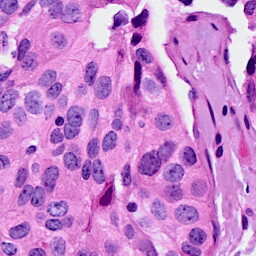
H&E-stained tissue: Breast